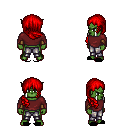
a pixel art fantasy rpg character, male body template, orc, green skin, maroon long-sleeve shirt, metal pants, red right-swept hairstyle, cloth bracers, black slippers, four views (front, back, left, right), 2x2 character sprite sheet, small pixel art, hard edges, no anti-aliasing